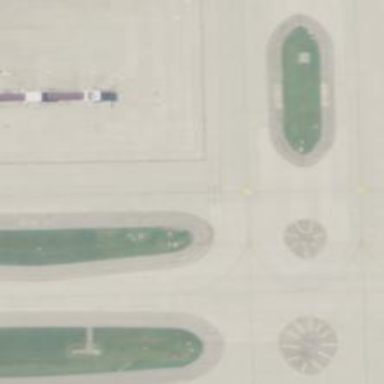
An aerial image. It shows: View of taxiway at the airport.